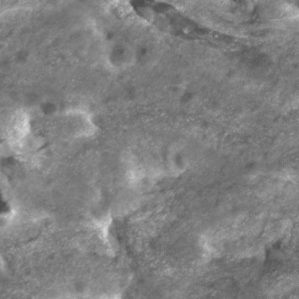
Label: non_frost